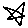
Label: star